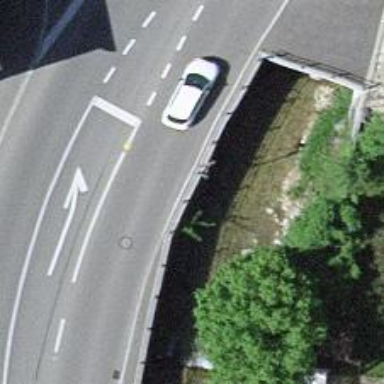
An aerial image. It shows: There is tunnel.